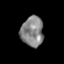
Tissue: prostate
Cell type: T cells
Senescence score: 0.3483
Nuclear area (px): 659
Mean DAPI intensity: 134.006